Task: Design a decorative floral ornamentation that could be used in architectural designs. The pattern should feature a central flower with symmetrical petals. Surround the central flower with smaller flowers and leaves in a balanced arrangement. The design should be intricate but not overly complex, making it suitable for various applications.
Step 316:
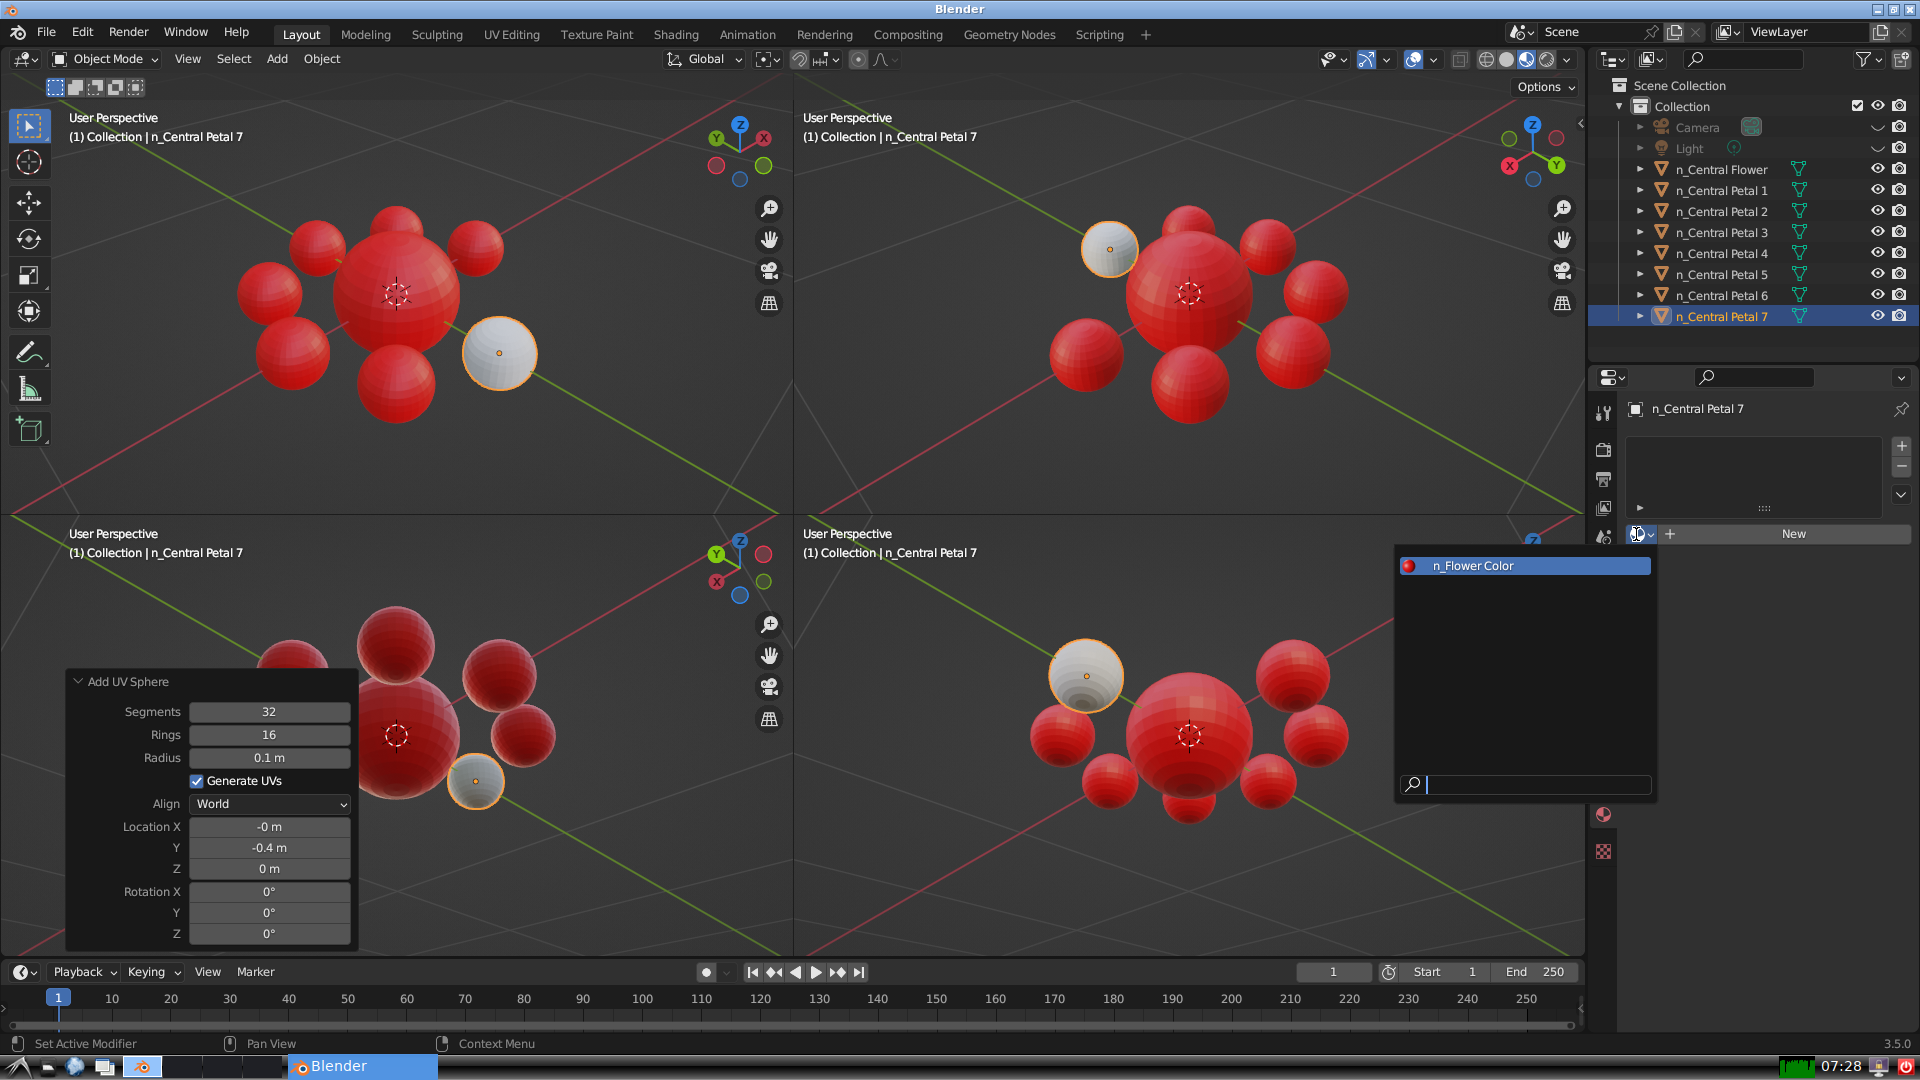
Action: input_text: n_Flower Color